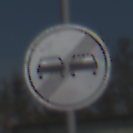
Verkehrszeichen: EndeUeberholverbot
Umgebung: Outdoor, Suburban
Tageszeit: Midday
Wetter: PartlyCloudy
Licht: Natural
Jahreszeit: NotSpecified
Kontrast: HighContrast